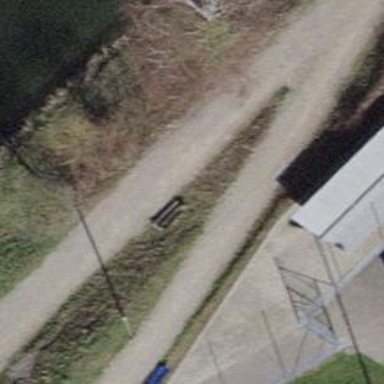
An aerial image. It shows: Brown bench in the vicinity.